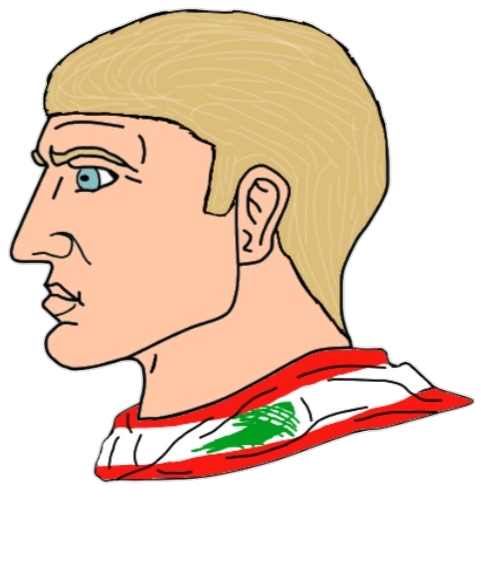
Label: 4_Yes_Chad